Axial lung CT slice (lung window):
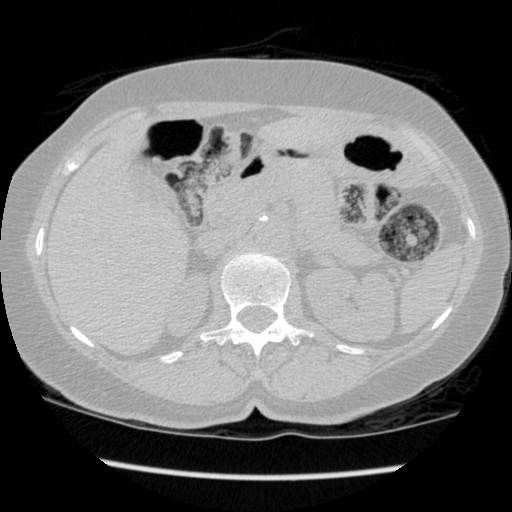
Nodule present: no